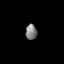
Tissue: skin
Cell type: Epithelial cells
Senescence score: 0.2585
Nuclear area (px): 170
Mean DAPI intensity: 128.476